Question: I'm trying to use Biostall's Google Maps v3 API to map out a series of addresses, but when I try to type in an address, the Lon Lat produced is 0, 0 every time. It only works if I specifically put in the longitude and latitude of each address. Even the entries which Biostall used on his example video and documentation don't work. I'm trying to also use the geocodeCaching feature, please help.
'''
$this->load->library('googlemaps');
$config = array();
$config['zoom'] = 'auto';
$config['geocodeCaching'] = TRUE;
$config['region'] = 'US';
$config['sensor'] = FALSE;
$this->googlemaps->initialize($config);
$marker = array();
$marker['position'] = '37.429, -<PHONE>';
$marker['animation'] = 'DROP';
$this->googlemaps->add_marker($marker);
$marker = array();
$marker['position'] = '1600 Amphitheatre Parkway in Mountain View, Santa Clara County, California United States';
$marker['animation'] = 'DROP';
$this->googlemaps->add_marker($marker);
$data['map'] = $this->googlemaps->create_map();
echo print_r($data['map']['markers']);
'''
> Array ( [marker_0] => Array ( [latitude] => 37.429 [longitude] => -<PHONE> ) [marker_1] => Array ( [latitude] => 0 [longitude] => 0 ) ) 1

BIOSTALL's suggestion outputted this:
Lat: 0
Lng: 0
Err: OVER_QUERY_LIMIT
data_location: <URL>
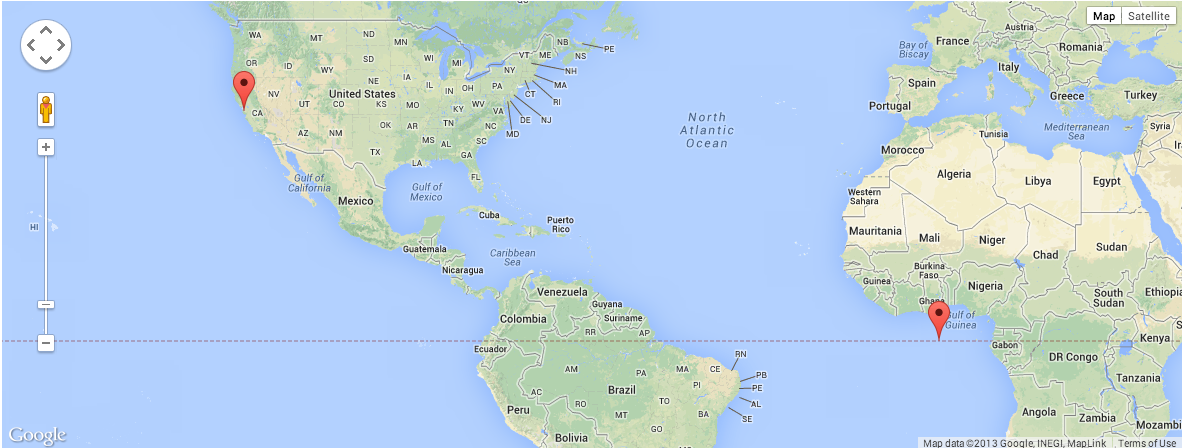
Answer: Thanks for using my library. I have a couple of suggestions:
1) try adding ', United States' to the end of the marker position.
2) I believe there is a 'region' parameter you can set on the map. Try setting this to 'US'.
3) if it's still not working, try going into the library and find the get_lat_lon_from_address() function, then output the result of the URL request.
I hope that helps. I'm going to look at adding a debug mode soon which should help with issues like this. Let me know if any other questions though :)
Steve